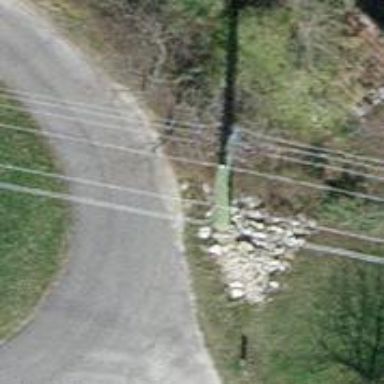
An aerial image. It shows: Power pole.